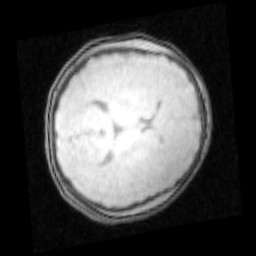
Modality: PDw
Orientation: axial
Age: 12
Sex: female
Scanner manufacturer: siemens
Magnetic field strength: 3 T
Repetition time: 0.25 s
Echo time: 0.00103 s